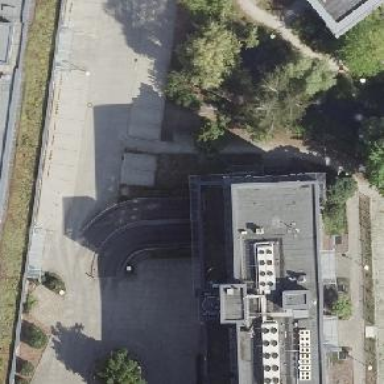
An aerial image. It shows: Parking entrance.